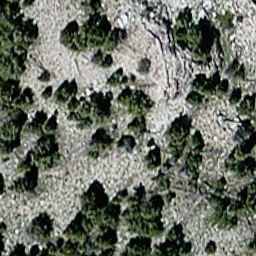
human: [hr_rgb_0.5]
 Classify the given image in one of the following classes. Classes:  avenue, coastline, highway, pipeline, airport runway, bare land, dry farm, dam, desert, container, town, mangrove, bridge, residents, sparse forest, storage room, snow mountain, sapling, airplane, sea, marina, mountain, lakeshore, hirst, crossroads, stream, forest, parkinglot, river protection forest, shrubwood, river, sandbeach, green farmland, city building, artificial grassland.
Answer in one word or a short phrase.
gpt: sparse forest